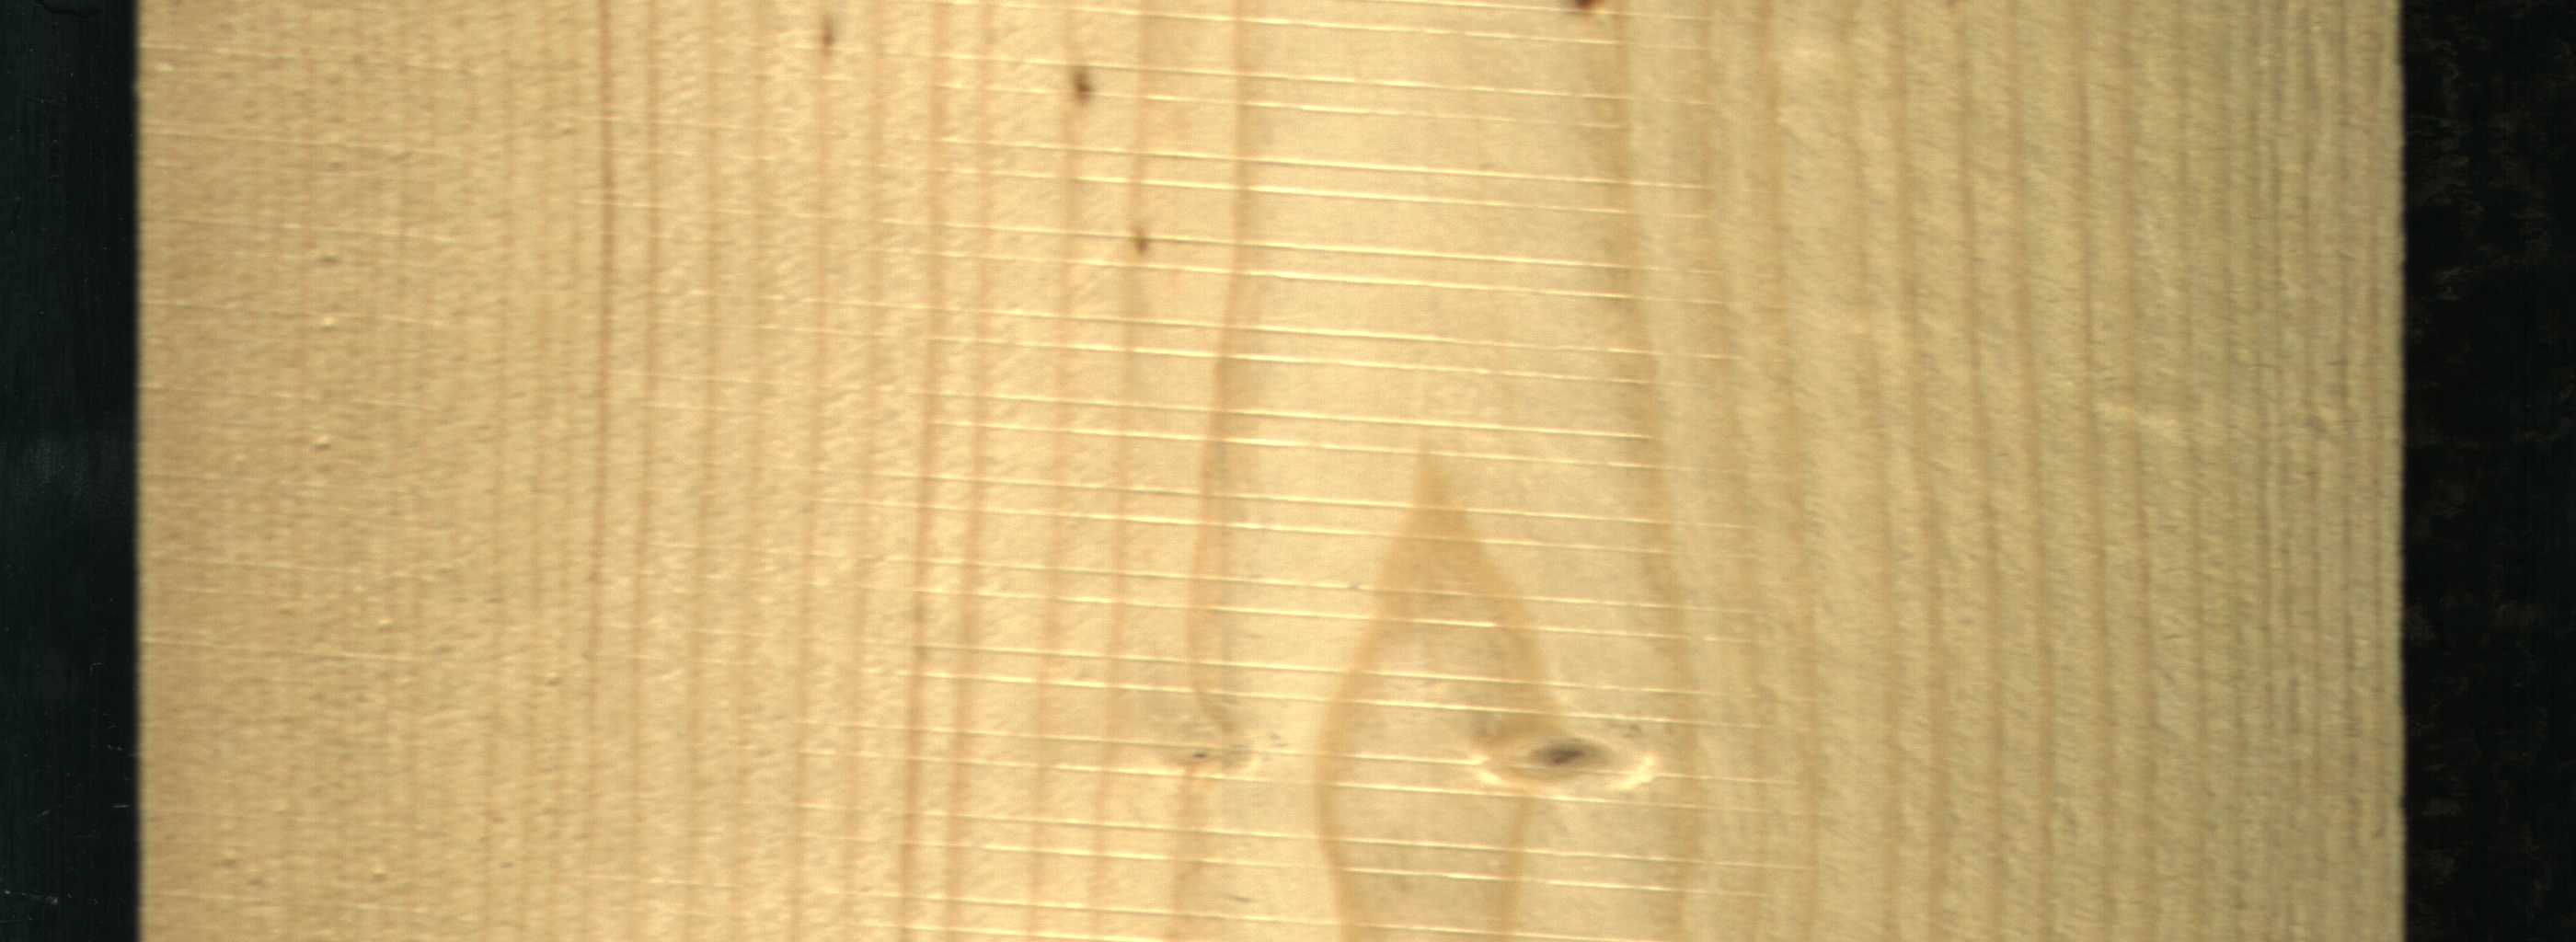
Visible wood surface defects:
Live_Knot